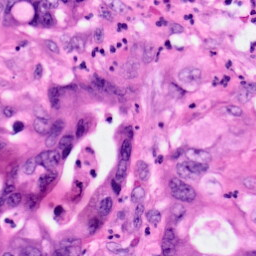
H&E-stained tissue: Pancreatic